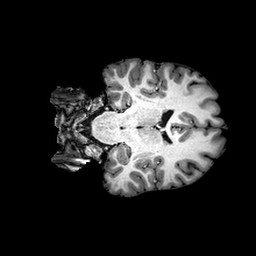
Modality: T1w
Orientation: coronal